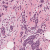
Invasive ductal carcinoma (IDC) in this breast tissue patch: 1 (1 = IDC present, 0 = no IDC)